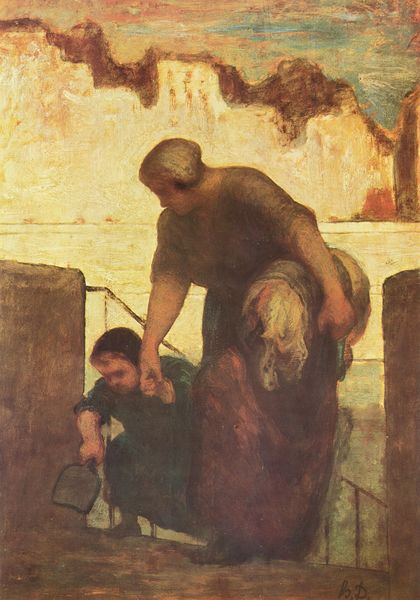
Titel: Die Wäscherin
Künstler: Honoré Daumier
Standort: Paris
Institution: Musée du Louvre
Schlagwörter: blau, dunkel, gemälde, hand, himmel, meer, schatten, wasser, weiß, wolken, aquarell, fluss, gelb, grün, landschaft, mädchen, ocker, see, stadt, ufer, wäsche, bewegung, braun, fenster, frankreich, frau, grau, hell, hintergrund, kleid, kleider, kreide, licht, nase, orange, paris, pastell, szene, gebäude, haus, rot, tuch, beige, haube, rock, hemd, kappe, mütze, arm, faru, gesicht, halten, stein, steine, hände, signatur, öl, erde, häuser, gehen, gitter, sonne, haare, stoff, kind, mutter, tochter, rosa, alltag, arbeit, genre, kopfbedeckung, füße, umrisse, bogen, fassade, bündel, modern, dorf, mauer, gelände, violett, oliv, seine, kai, quai, steg, treppe, treppen, duktus, korb, geländer, stufe, stufen, junge, unscharf, stadtansicht, griff, waschen, eisen, ruine, bücken, fuss, brett, abendhimmel, leinwand, einkauf, hauben, mutter und kind, tasche, schuh, sonnig, daumier, verschwommen, hilfe, gehend, gebückt, eimer, klettern, hacke, schaufel, aufstieg, helfen, bräunlich, alltagsszene, steigen, häuserfront, anfassen, wäscherin, waschfrau, hinauf, arbeiterin, frau mit kind, honore, treppenabsatz, honoré daumier, stoffballen, halen, treppensteigend, quillen, treppensteigen, wäschebündel, wäschrin mit kind, auf dem weg zur arbeit, geländeer, klettrern